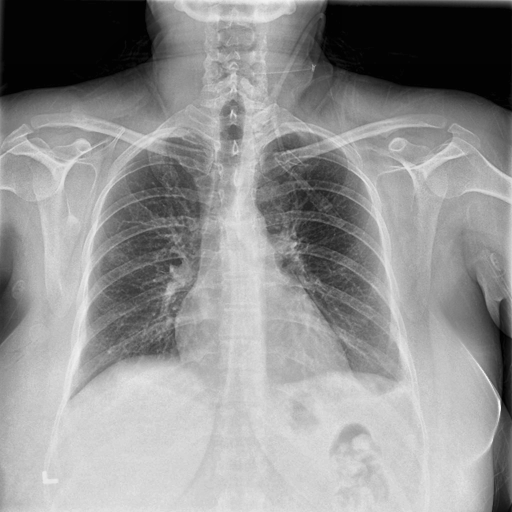
Finding: NORMAL